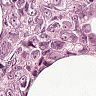
Metastatic tissue present: yes